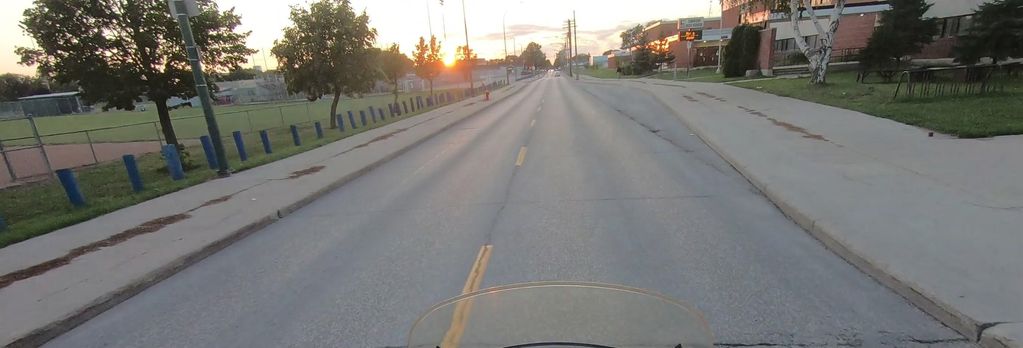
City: winnipeg